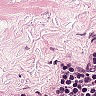
Metastatic tissue present: no